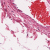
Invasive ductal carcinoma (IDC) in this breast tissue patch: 0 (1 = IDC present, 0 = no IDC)